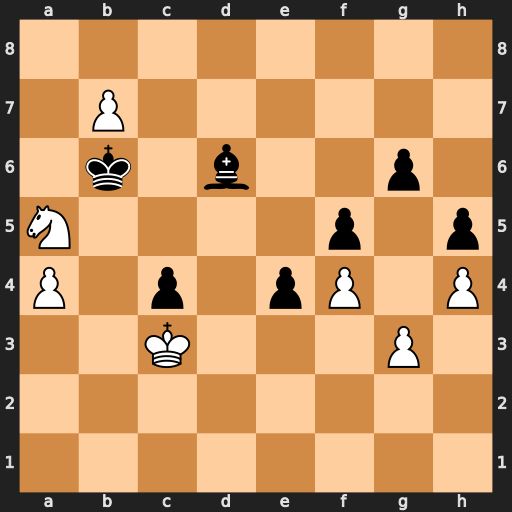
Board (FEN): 8/1P6/1k1b2p1/N4p1p/P1p1pP1P/2K3P1/8/8
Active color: w
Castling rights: -
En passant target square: -
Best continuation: Nxc4+ Kxb7 Nxd6+